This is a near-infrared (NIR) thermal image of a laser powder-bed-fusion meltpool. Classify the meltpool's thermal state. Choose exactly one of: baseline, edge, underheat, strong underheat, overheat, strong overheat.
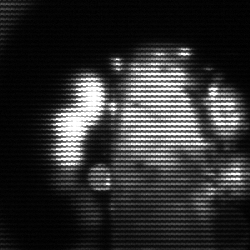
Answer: strong underheat